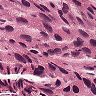
Metastatic tissue present: yes